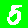
Digit: 5